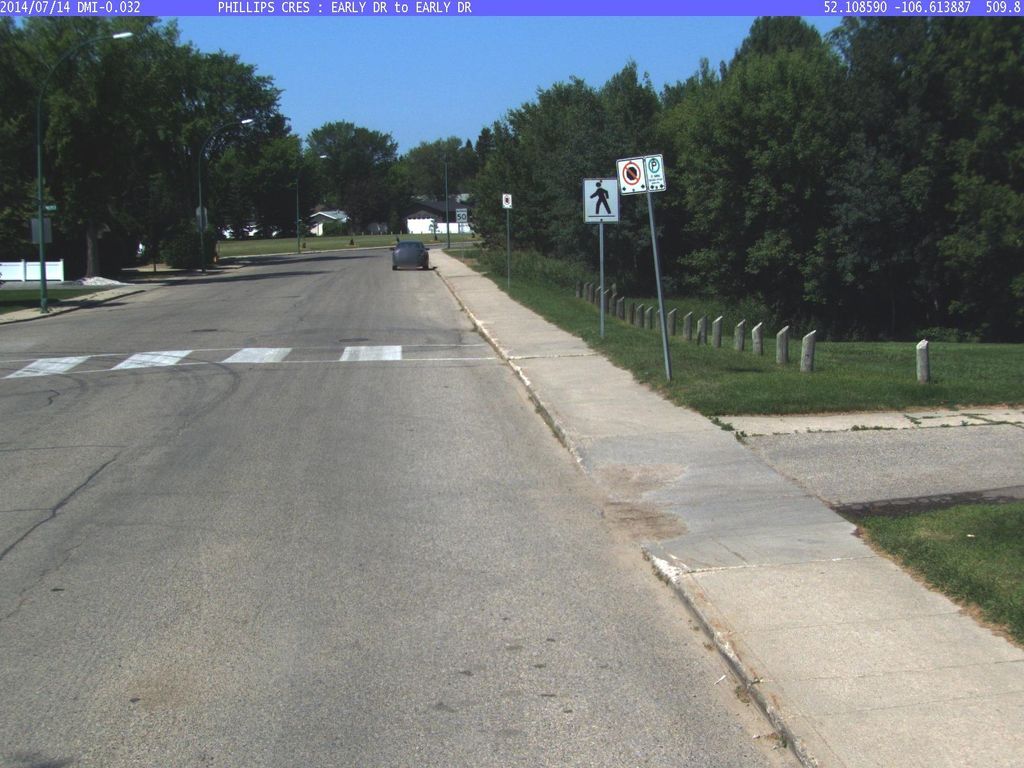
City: saskatoon